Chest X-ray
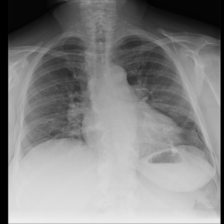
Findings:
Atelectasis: negative
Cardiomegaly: negative
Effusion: negative
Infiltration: negative
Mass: negative
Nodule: negative
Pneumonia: negative
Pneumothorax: negative
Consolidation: positive
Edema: negative
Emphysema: negative
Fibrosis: negative
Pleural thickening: negative
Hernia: negative